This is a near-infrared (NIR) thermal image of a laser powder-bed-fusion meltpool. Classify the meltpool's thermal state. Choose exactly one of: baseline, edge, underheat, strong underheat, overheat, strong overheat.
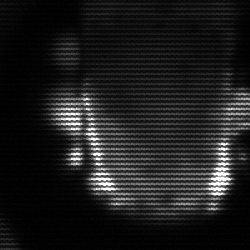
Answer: baseline